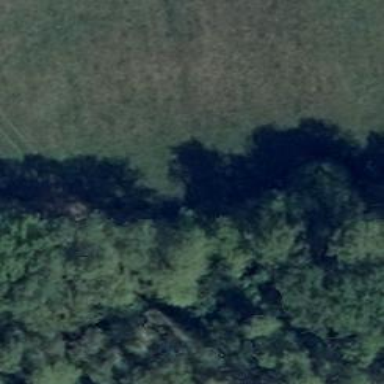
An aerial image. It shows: Hunting stand.